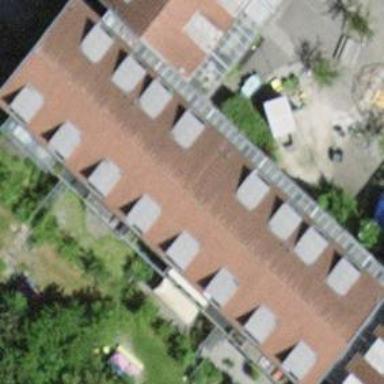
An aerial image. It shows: Residential building.